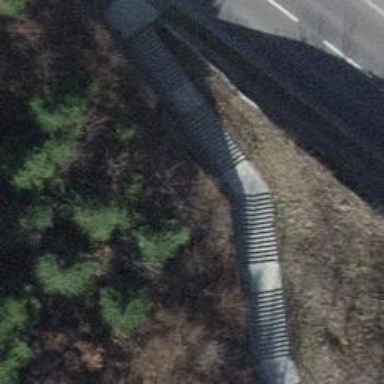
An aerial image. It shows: Set of concrete steps.